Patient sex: M
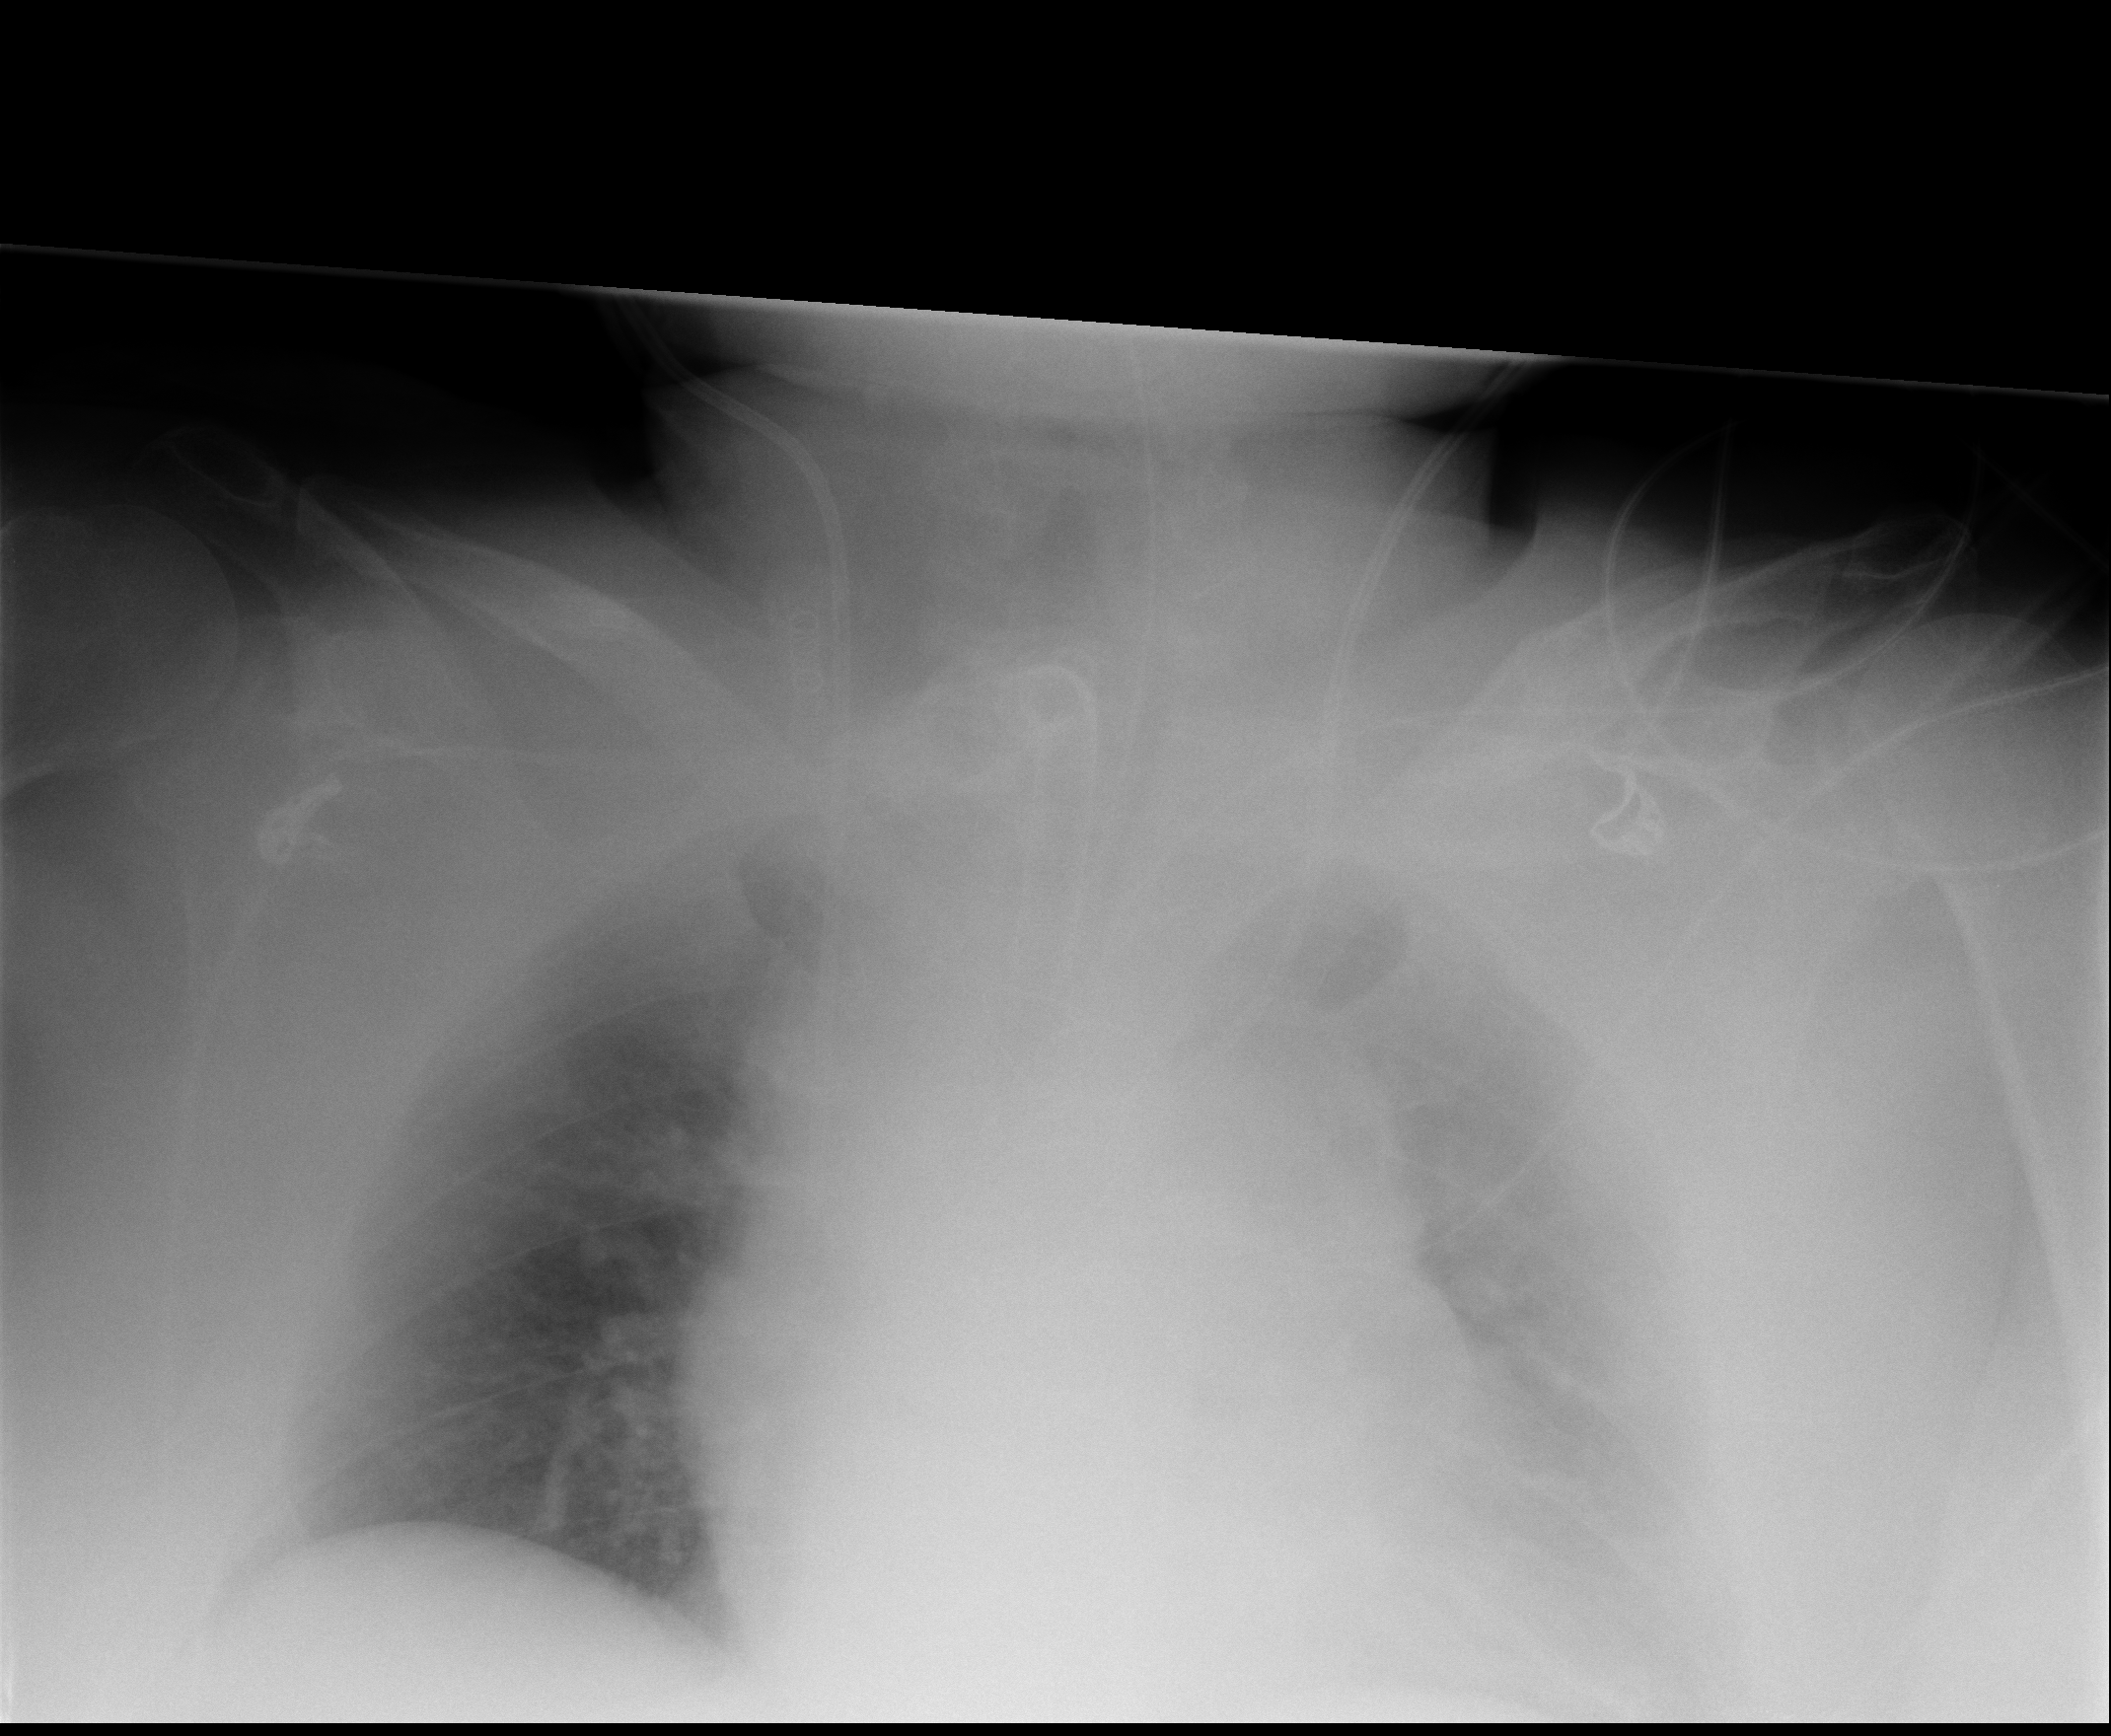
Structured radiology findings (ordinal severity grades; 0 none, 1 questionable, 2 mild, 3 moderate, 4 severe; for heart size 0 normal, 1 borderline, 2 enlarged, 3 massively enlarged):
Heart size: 2
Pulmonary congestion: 2
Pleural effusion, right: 2
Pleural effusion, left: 3
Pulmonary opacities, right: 0
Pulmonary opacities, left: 0
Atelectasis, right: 2
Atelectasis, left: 2